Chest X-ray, AP view. Patient: 75 years old, sex F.
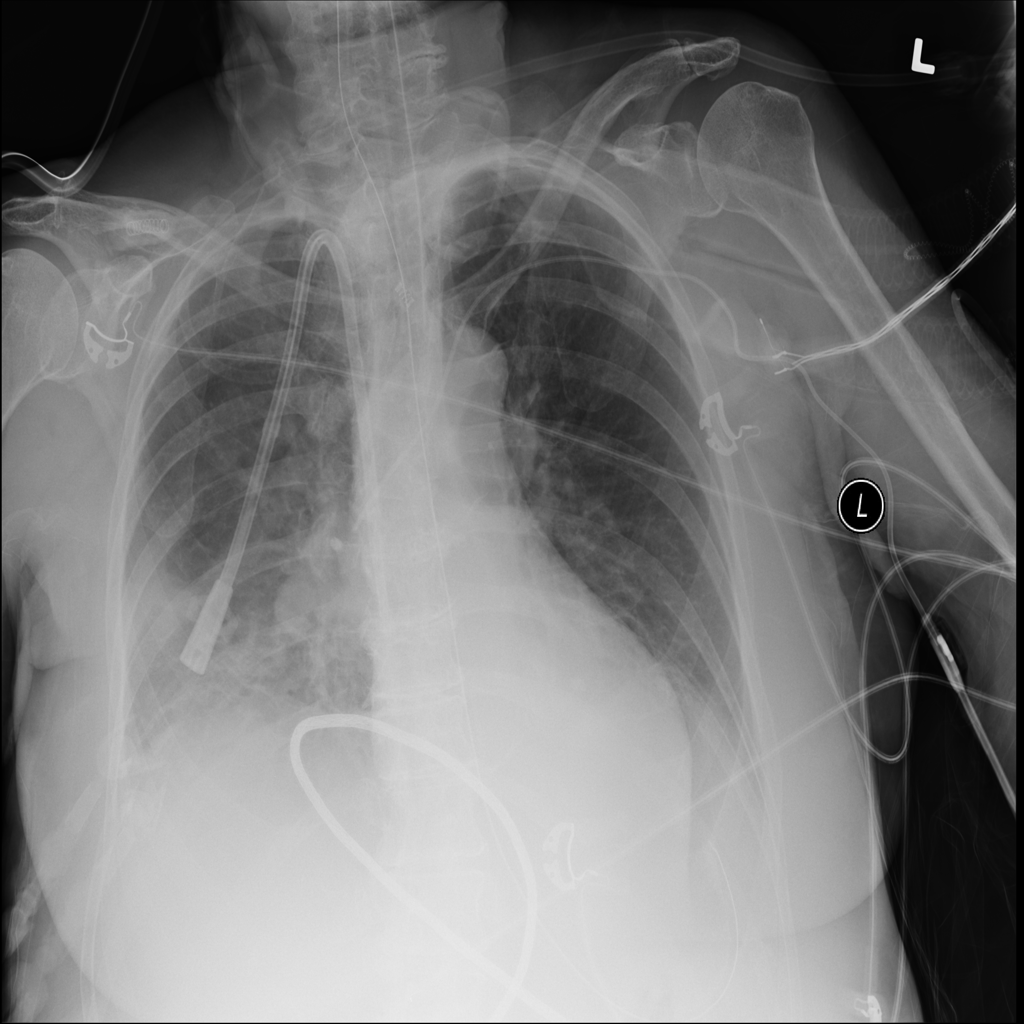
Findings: No Finding